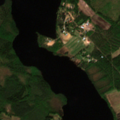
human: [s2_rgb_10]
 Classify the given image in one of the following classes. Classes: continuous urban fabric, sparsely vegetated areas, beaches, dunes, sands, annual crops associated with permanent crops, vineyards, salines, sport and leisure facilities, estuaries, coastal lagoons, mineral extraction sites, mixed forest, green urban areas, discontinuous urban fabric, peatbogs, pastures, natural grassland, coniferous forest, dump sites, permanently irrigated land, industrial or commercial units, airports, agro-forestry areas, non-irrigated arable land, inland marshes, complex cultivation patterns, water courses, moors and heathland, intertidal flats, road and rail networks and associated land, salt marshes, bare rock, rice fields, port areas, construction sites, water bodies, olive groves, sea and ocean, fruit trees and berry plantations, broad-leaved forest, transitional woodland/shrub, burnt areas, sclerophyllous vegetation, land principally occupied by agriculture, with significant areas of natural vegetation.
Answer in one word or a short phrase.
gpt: land principally occupied by agriculture, with significant areas of natural vegetation, coniferous forest, mixed forest, transitional woodland/shrub, water bodies